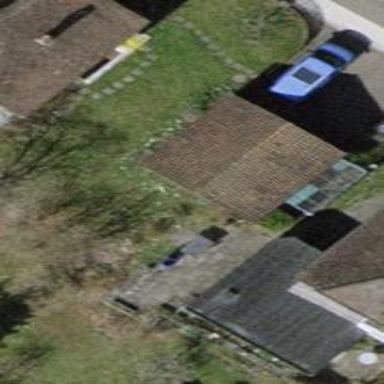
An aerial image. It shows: Garage building.